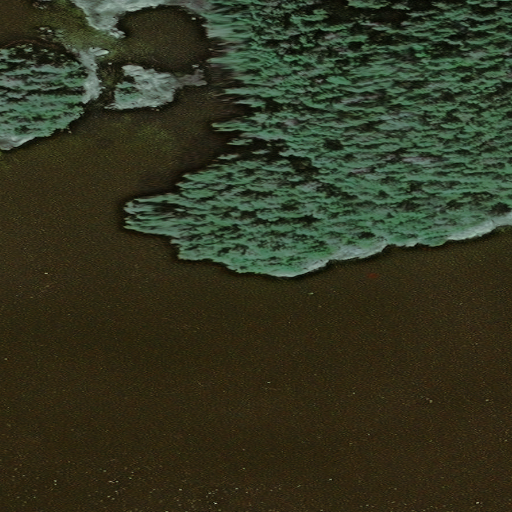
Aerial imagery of cape in Alaska named Struya Point containing only unknown